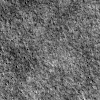
Atmospheric dust classification: not_dusty